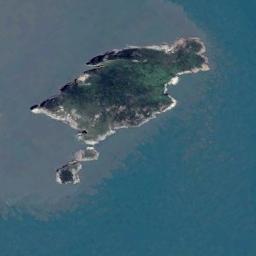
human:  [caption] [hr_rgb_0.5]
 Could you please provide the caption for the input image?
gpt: The island looks desolate .

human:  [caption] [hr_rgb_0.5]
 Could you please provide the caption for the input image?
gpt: The island with dense vegetation is surrounded by light blue waters .

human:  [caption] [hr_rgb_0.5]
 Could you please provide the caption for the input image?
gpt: There are many trees on the island .

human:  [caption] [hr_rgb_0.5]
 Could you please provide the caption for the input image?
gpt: The irregularly shaped island is surrounded by light blue water, And the island has a green and yellow-brown intersecting color .

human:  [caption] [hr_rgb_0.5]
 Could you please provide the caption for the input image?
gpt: The green island is on a blue sea .